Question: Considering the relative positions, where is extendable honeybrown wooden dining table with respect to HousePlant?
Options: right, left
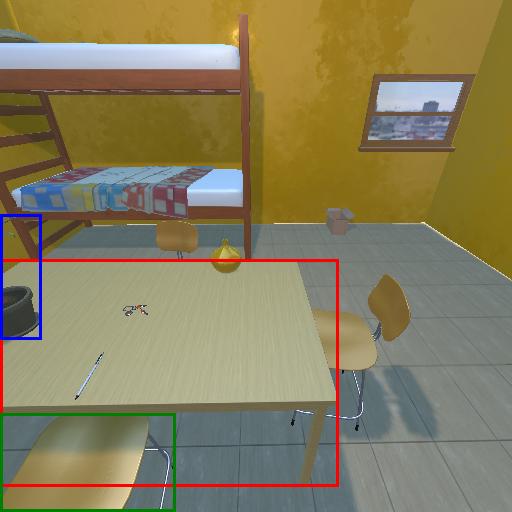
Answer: right